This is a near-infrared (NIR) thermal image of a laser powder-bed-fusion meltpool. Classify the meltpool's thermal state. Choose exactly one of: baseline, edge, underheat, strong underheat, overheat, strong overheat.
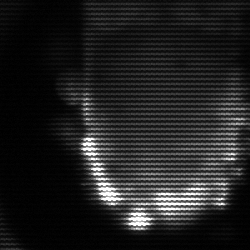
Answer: baseline